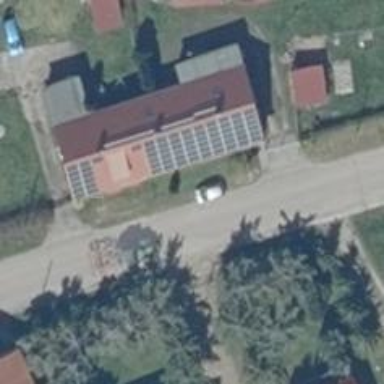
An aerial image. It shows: Small solar photovoltaic panel used as generator to produce electricity.